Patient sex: M
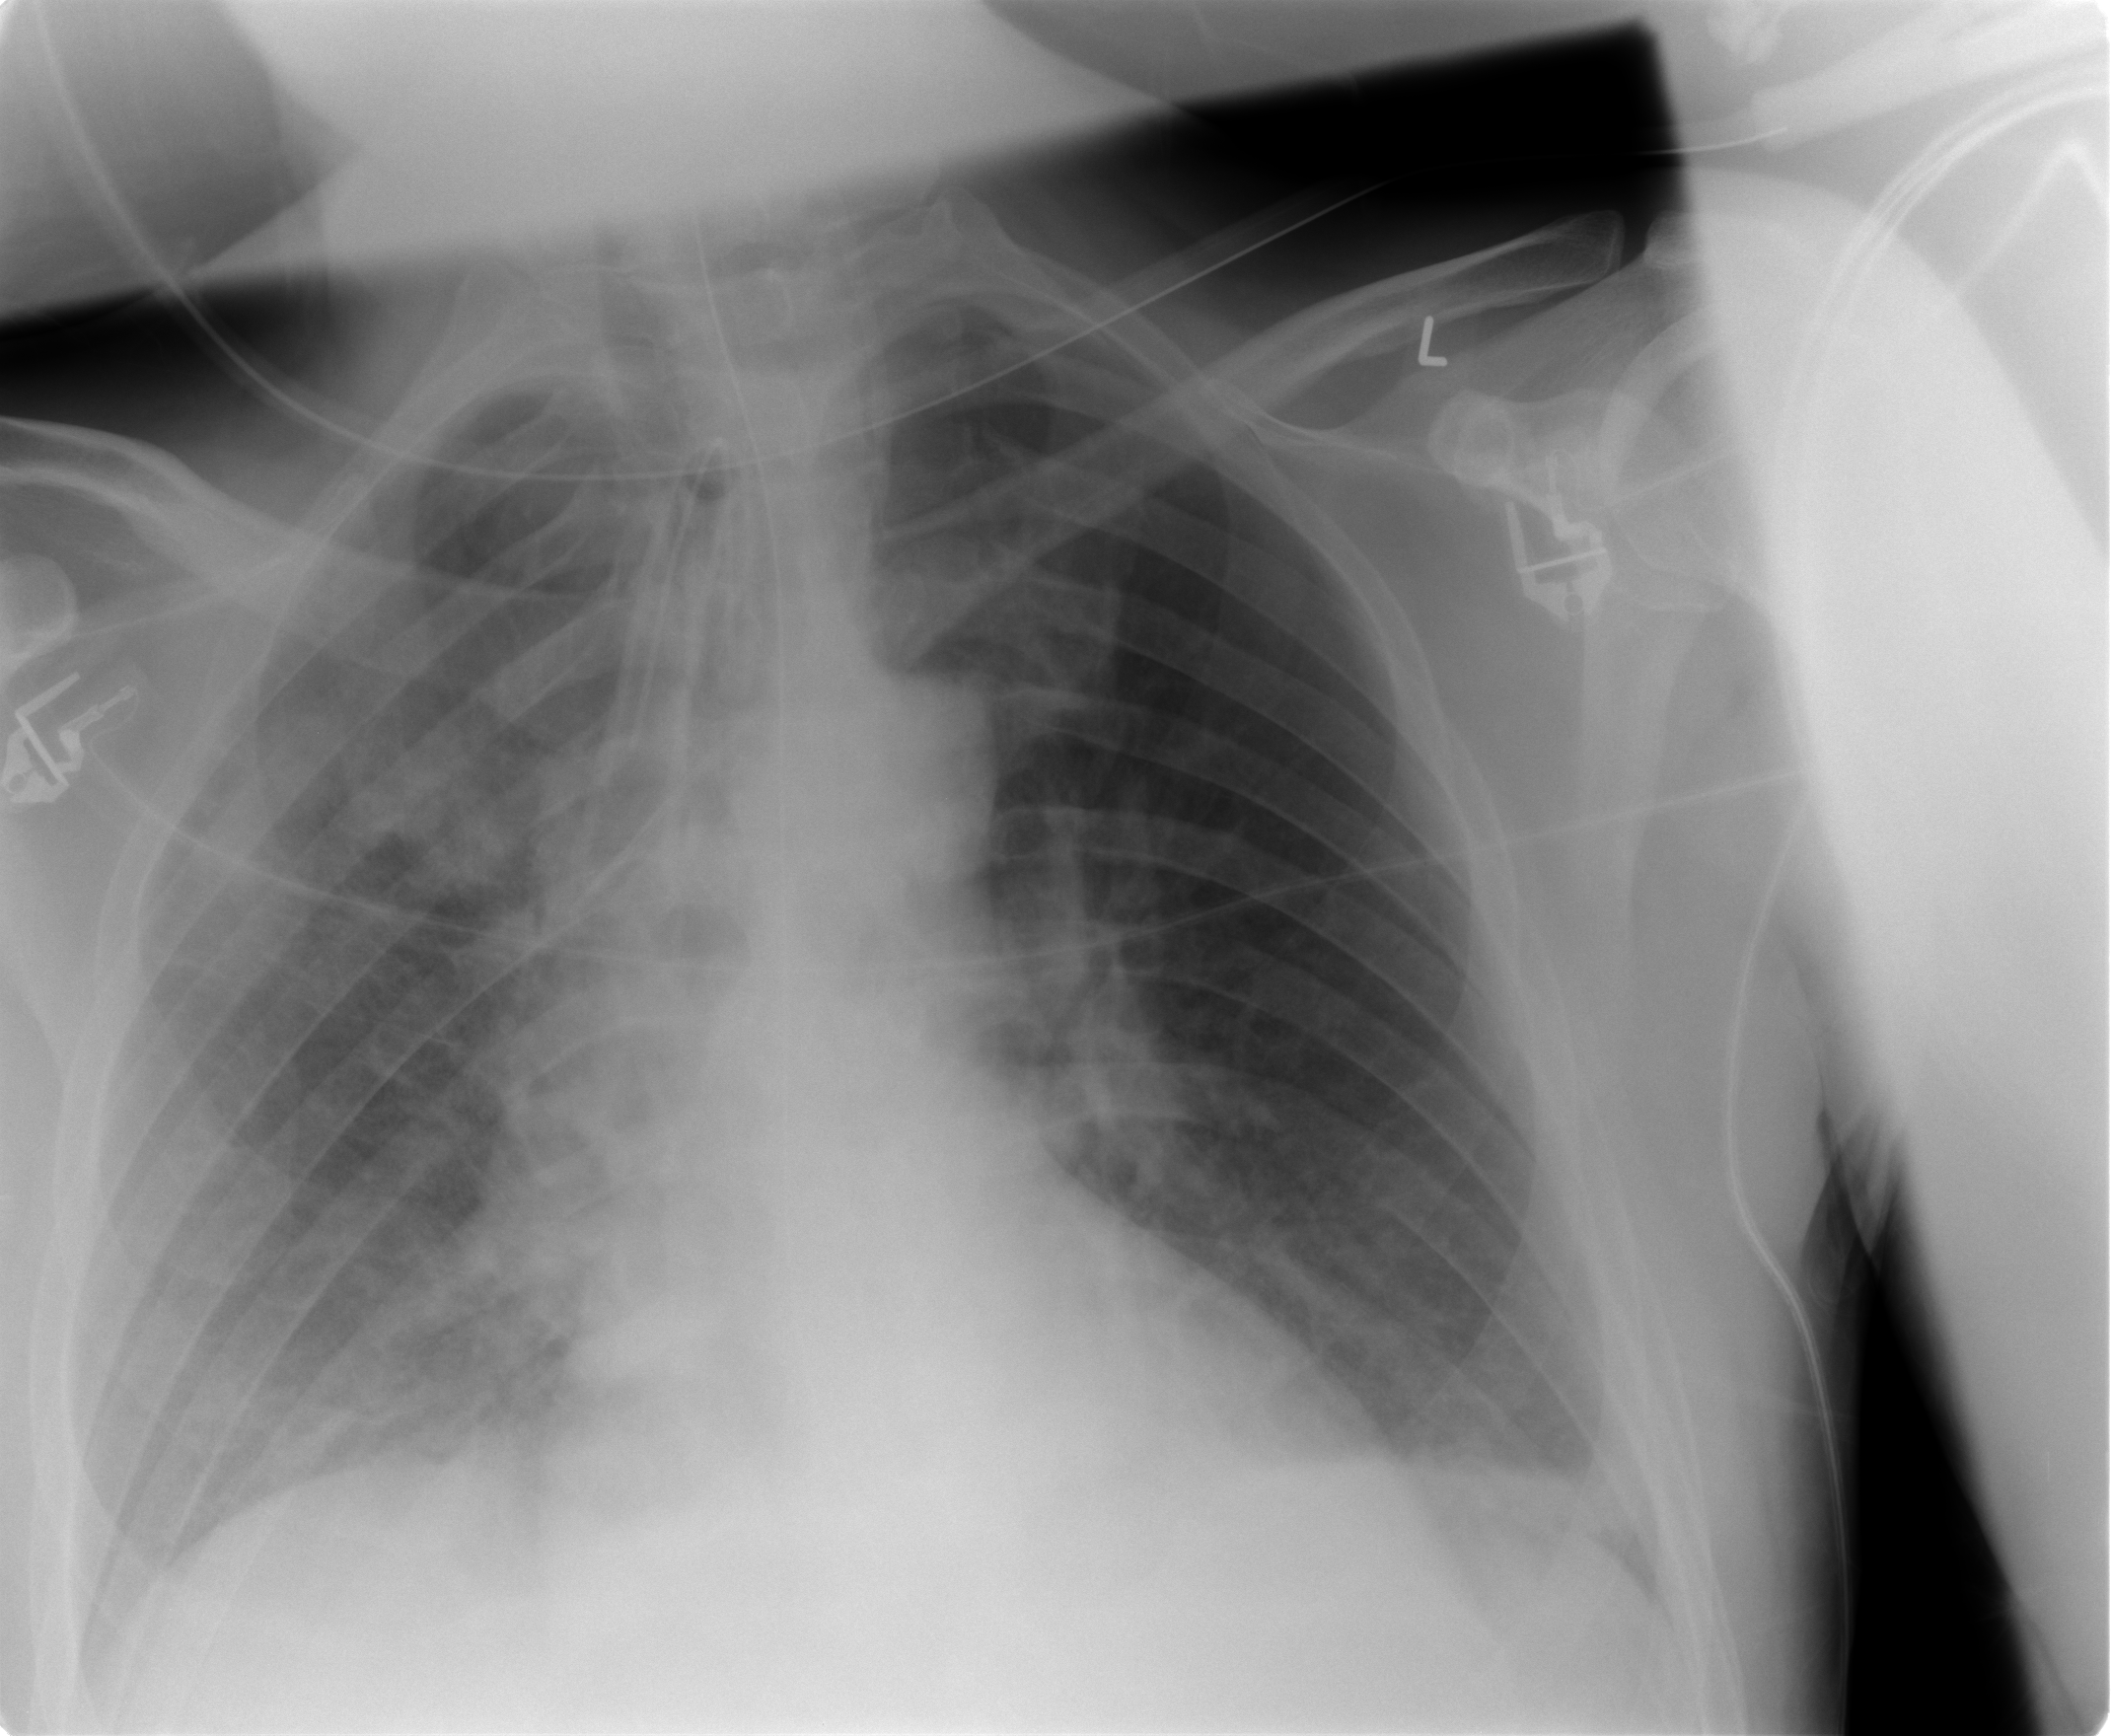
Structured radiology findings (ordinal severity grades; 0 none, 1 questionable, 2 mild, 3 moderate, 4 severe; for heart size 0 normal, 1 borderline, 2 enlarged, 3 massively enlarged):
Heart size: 0
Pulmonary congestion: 2
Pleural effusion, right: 0
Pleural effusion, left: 0
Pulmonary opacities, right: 4
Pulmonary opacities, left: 0
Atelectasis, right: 3
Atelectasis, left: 2